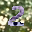
Label: 2